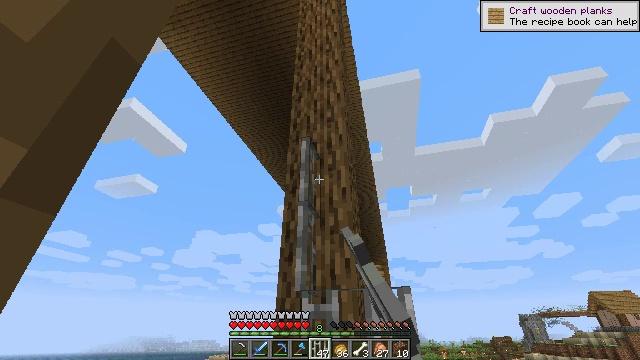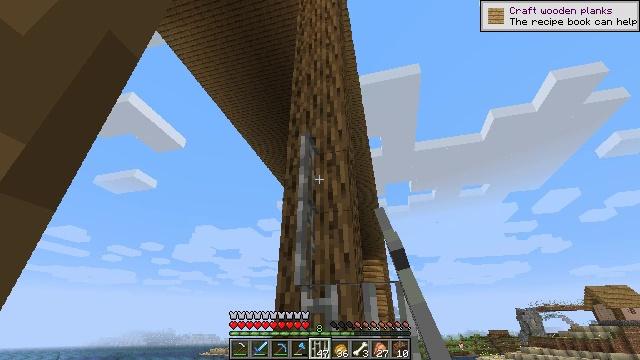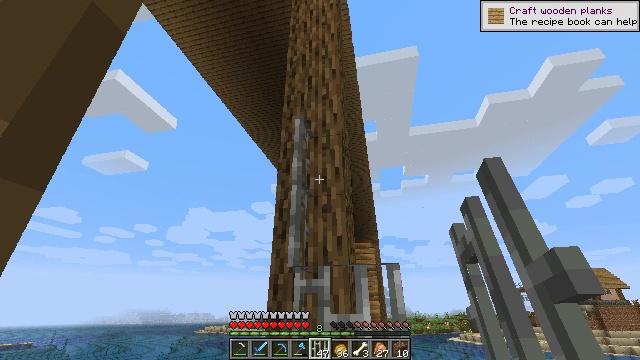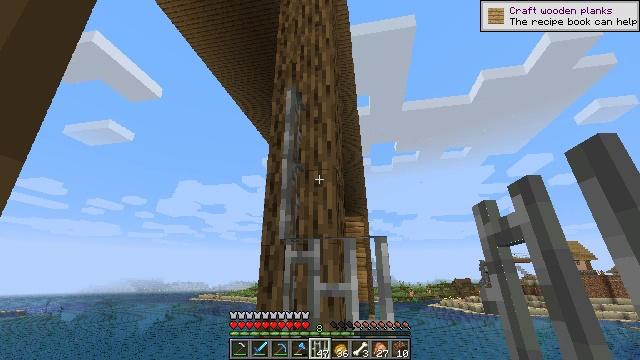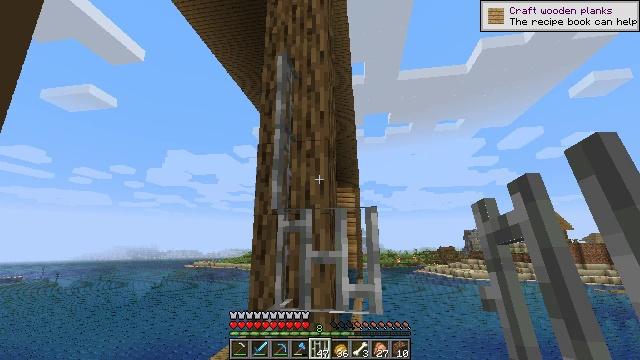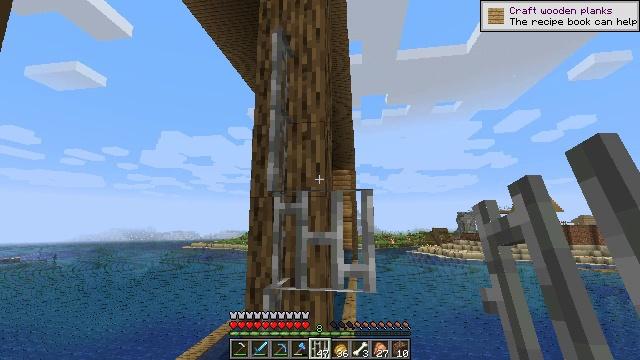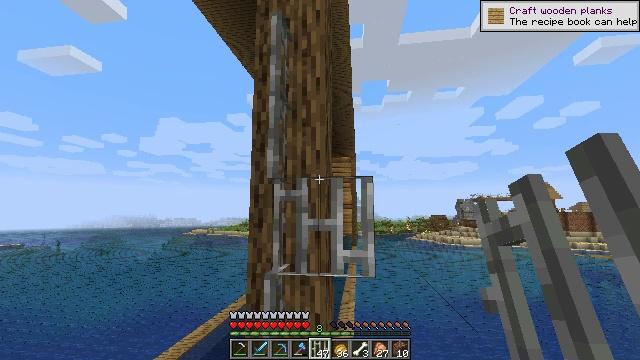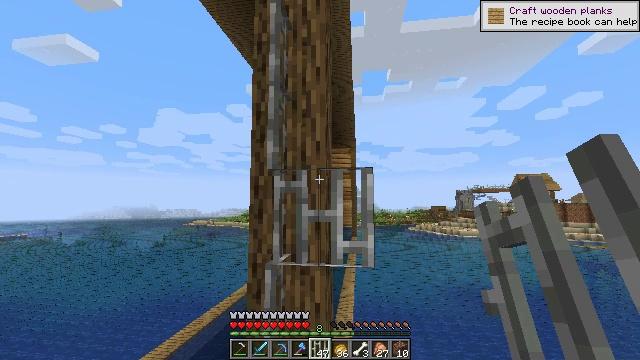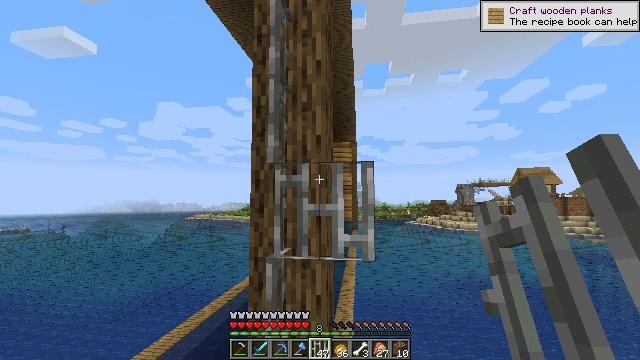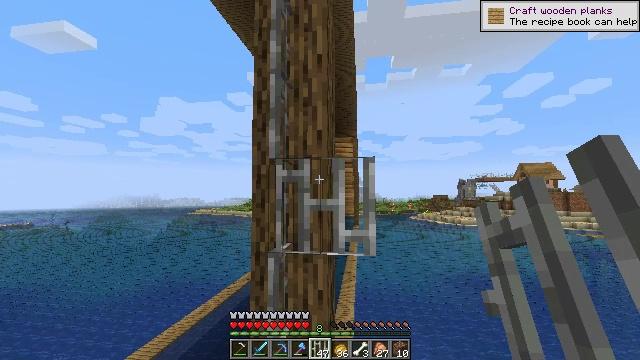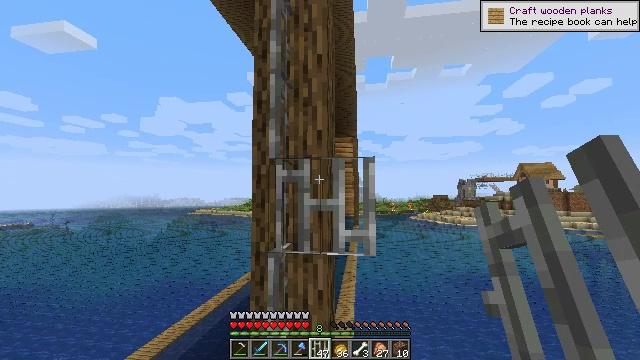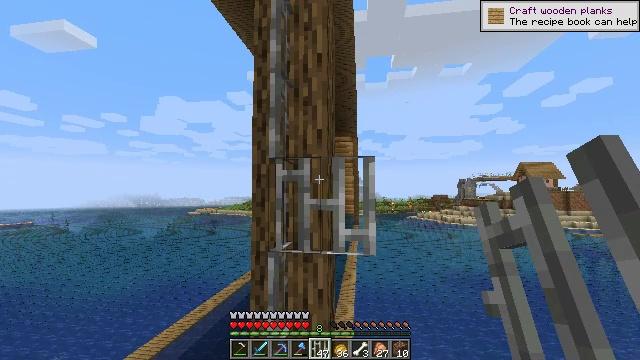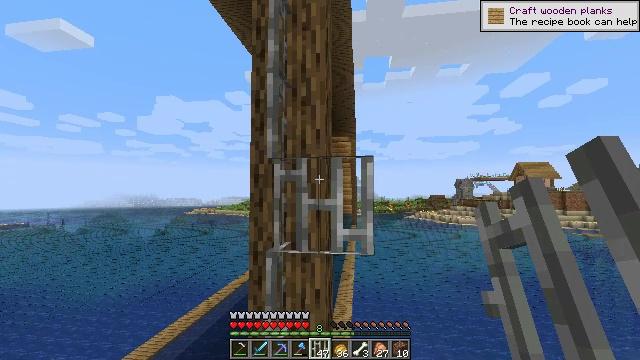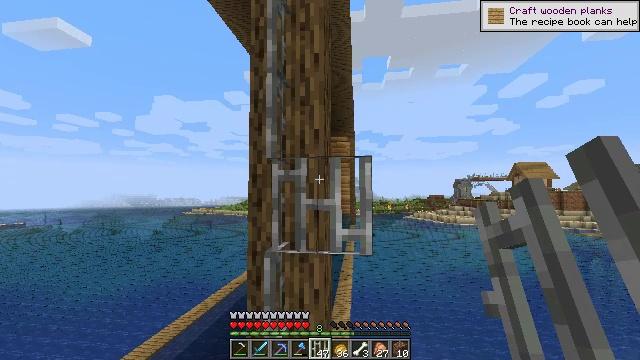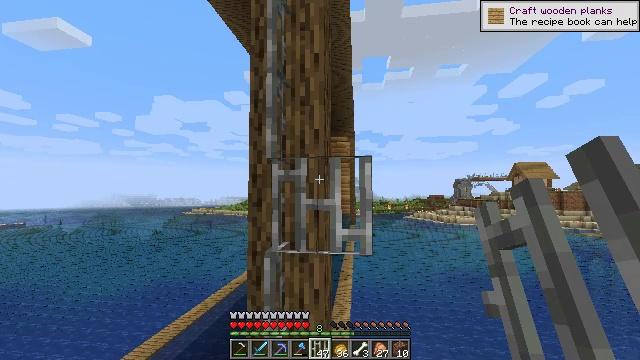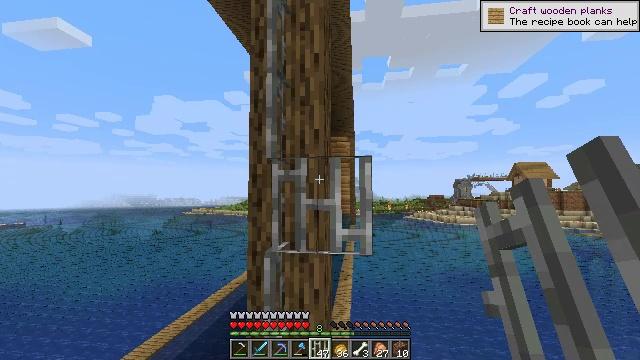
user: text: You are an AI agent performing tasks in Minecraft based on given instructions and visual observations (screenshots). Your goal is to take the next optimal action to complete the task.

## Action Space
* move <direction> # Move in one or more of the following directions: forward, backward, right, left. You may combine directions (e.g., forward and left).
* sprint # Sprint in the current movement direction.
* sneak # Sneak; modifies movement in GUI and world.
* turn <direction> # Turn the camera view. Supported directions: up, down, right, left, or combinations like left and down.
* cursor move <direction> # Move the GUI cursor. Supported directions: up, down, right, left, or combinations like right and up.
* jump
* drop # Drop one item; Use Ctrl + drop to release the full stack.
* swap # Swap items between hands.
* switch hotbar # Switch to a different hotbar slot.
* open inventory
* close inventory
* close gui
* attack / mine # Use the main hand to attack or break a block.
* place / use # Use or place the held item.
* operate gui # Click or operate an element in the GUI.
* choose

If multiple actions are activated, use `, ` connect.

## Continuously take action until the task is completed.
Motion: motion action
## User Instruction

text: Break the iron bars.
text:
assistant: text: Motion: turn down
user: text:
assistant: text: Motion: turn right and down
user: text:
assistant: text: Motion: turn right and down
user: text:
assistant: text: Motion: turn right and down
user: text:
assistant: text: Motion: turn down
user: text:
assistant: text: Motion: turn down
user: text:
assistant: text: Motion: turn down
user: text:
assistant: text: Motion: turn down
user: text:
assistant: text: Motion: turn down
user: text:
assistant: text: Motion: no_op
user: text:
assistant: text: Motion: no_op
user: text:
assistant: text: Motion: no_op
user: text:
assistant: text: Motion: no_op
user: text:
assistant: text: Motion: no_op
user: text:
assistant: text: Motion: no_op
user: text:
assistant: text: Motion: no_op
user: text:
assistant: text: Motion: no_op
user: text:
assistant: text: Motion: no_op
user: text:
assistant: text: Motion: no_op
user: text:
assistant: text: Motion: no_op
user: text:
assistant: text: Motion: no_op
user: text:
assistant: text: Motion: no_op
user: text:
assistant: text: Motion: no_op
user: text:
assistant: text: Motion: no_op
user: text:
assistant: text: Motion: no_op
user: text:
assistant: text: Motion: no_op
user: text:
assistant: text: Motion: no_op
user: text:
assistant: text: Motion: no_op
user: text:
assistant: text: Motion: attack / mine
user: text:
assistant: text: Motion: attack / mine